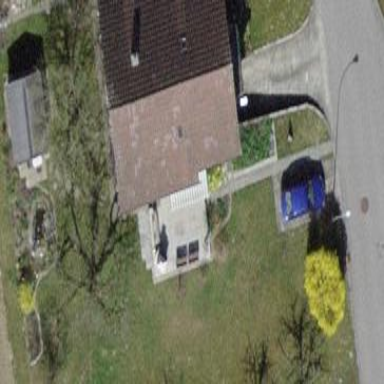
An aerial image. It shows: Simple house.